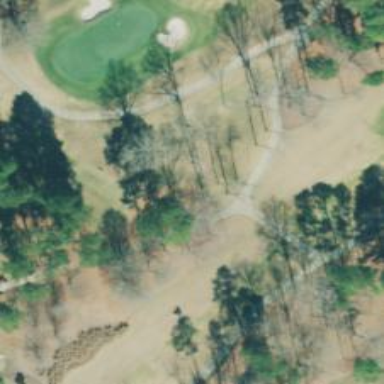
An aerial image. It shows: Golf cartpath that is also road path.